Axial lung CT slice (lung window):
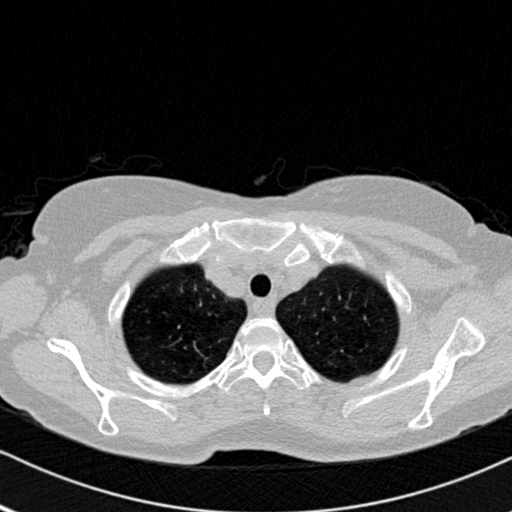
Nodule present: no